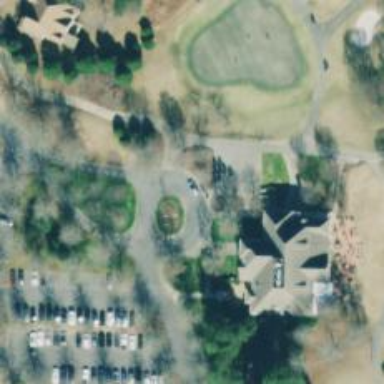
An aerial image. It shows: Path for both roads and golfers.